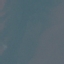
Land use / land cover: SeaLake